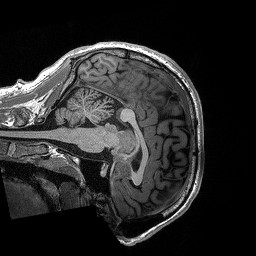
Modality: T1w
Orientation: sagittal
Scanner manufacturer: siemens
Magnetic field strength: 3 T
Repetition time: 2.3 s
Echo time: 0.00288 s